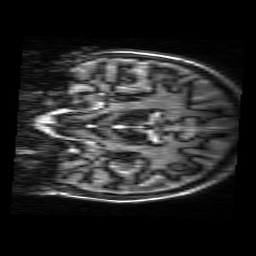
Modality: MP2RAGE
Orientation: coronal
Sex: female
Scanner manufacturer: siemens
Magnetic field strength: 3 T
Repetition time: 5 s
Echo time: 0.00355 s